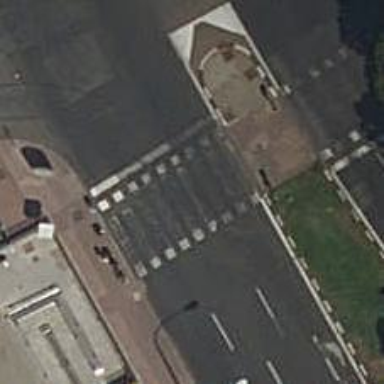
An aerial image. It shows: Road crossing with traffic signals.